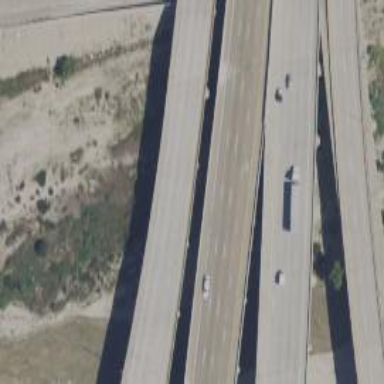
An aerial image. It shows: Bridge over motorway_link.